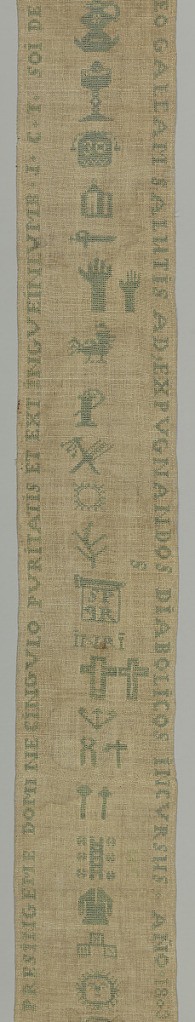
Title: Sampler
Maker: Francisca Romaquera
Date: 1803
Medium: silk embroidery, linen foundation Technique: cross stitch on plain weave
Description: Long vertical panel with symbols of the Crucifixion, inscription and prayer. Possibly used as a stole.